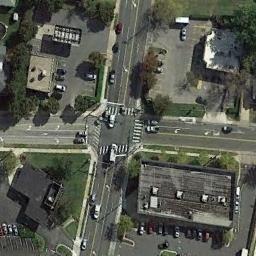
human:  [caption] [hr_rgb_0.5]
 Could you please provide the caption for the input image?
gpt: There are many cars at the intersection .

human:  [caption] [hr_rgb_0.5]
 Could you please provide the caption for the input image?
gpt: There are many moving and waiting vehicles on the road at the intersection, There are many buildings and some trees around the intersection, And many cars are parked in the open space beside the intersection .

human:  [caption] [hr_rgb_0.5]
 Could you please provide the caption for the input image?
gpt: There are cars at the crossroads .

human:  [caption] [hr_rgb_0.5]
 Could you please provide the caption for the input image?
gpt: A tilted intersection with normal traffic is between some buildings and clearings .

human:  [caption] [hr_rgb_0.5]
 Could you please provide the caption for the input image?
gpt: There are some green trees and buildings around the intersection .